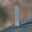
Label: 1